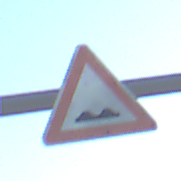
Verkehrszeichen: UnebeneFahrbahn
Umgebung: Outdoor, Nature
Tageszeit: MorningAfternoon
Wetter: PartlyCloudy
Licht: Natural
Jahreszeit: NotSpecified
Kontrast: HighContrast